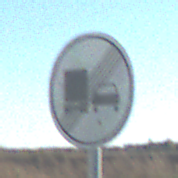
Verkehrszeichen: EndeUeberholverbotKraftfahrzeuge
Umgebung: Outdoor, Nature
Tageszeit: MorningAfternoon
Wetter: Clear
Licht: Natural
Jahreszeit: Autumn
Kontrast: HighContrast